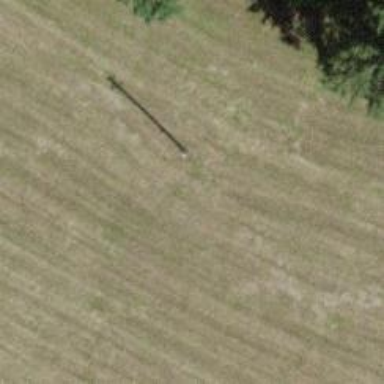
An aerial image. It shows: Minor power line.